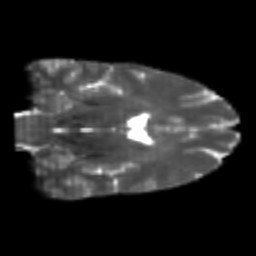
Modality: T2w
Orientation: coronal
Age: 24
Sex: female
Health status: healthy
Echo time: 0.074 s